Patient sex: M
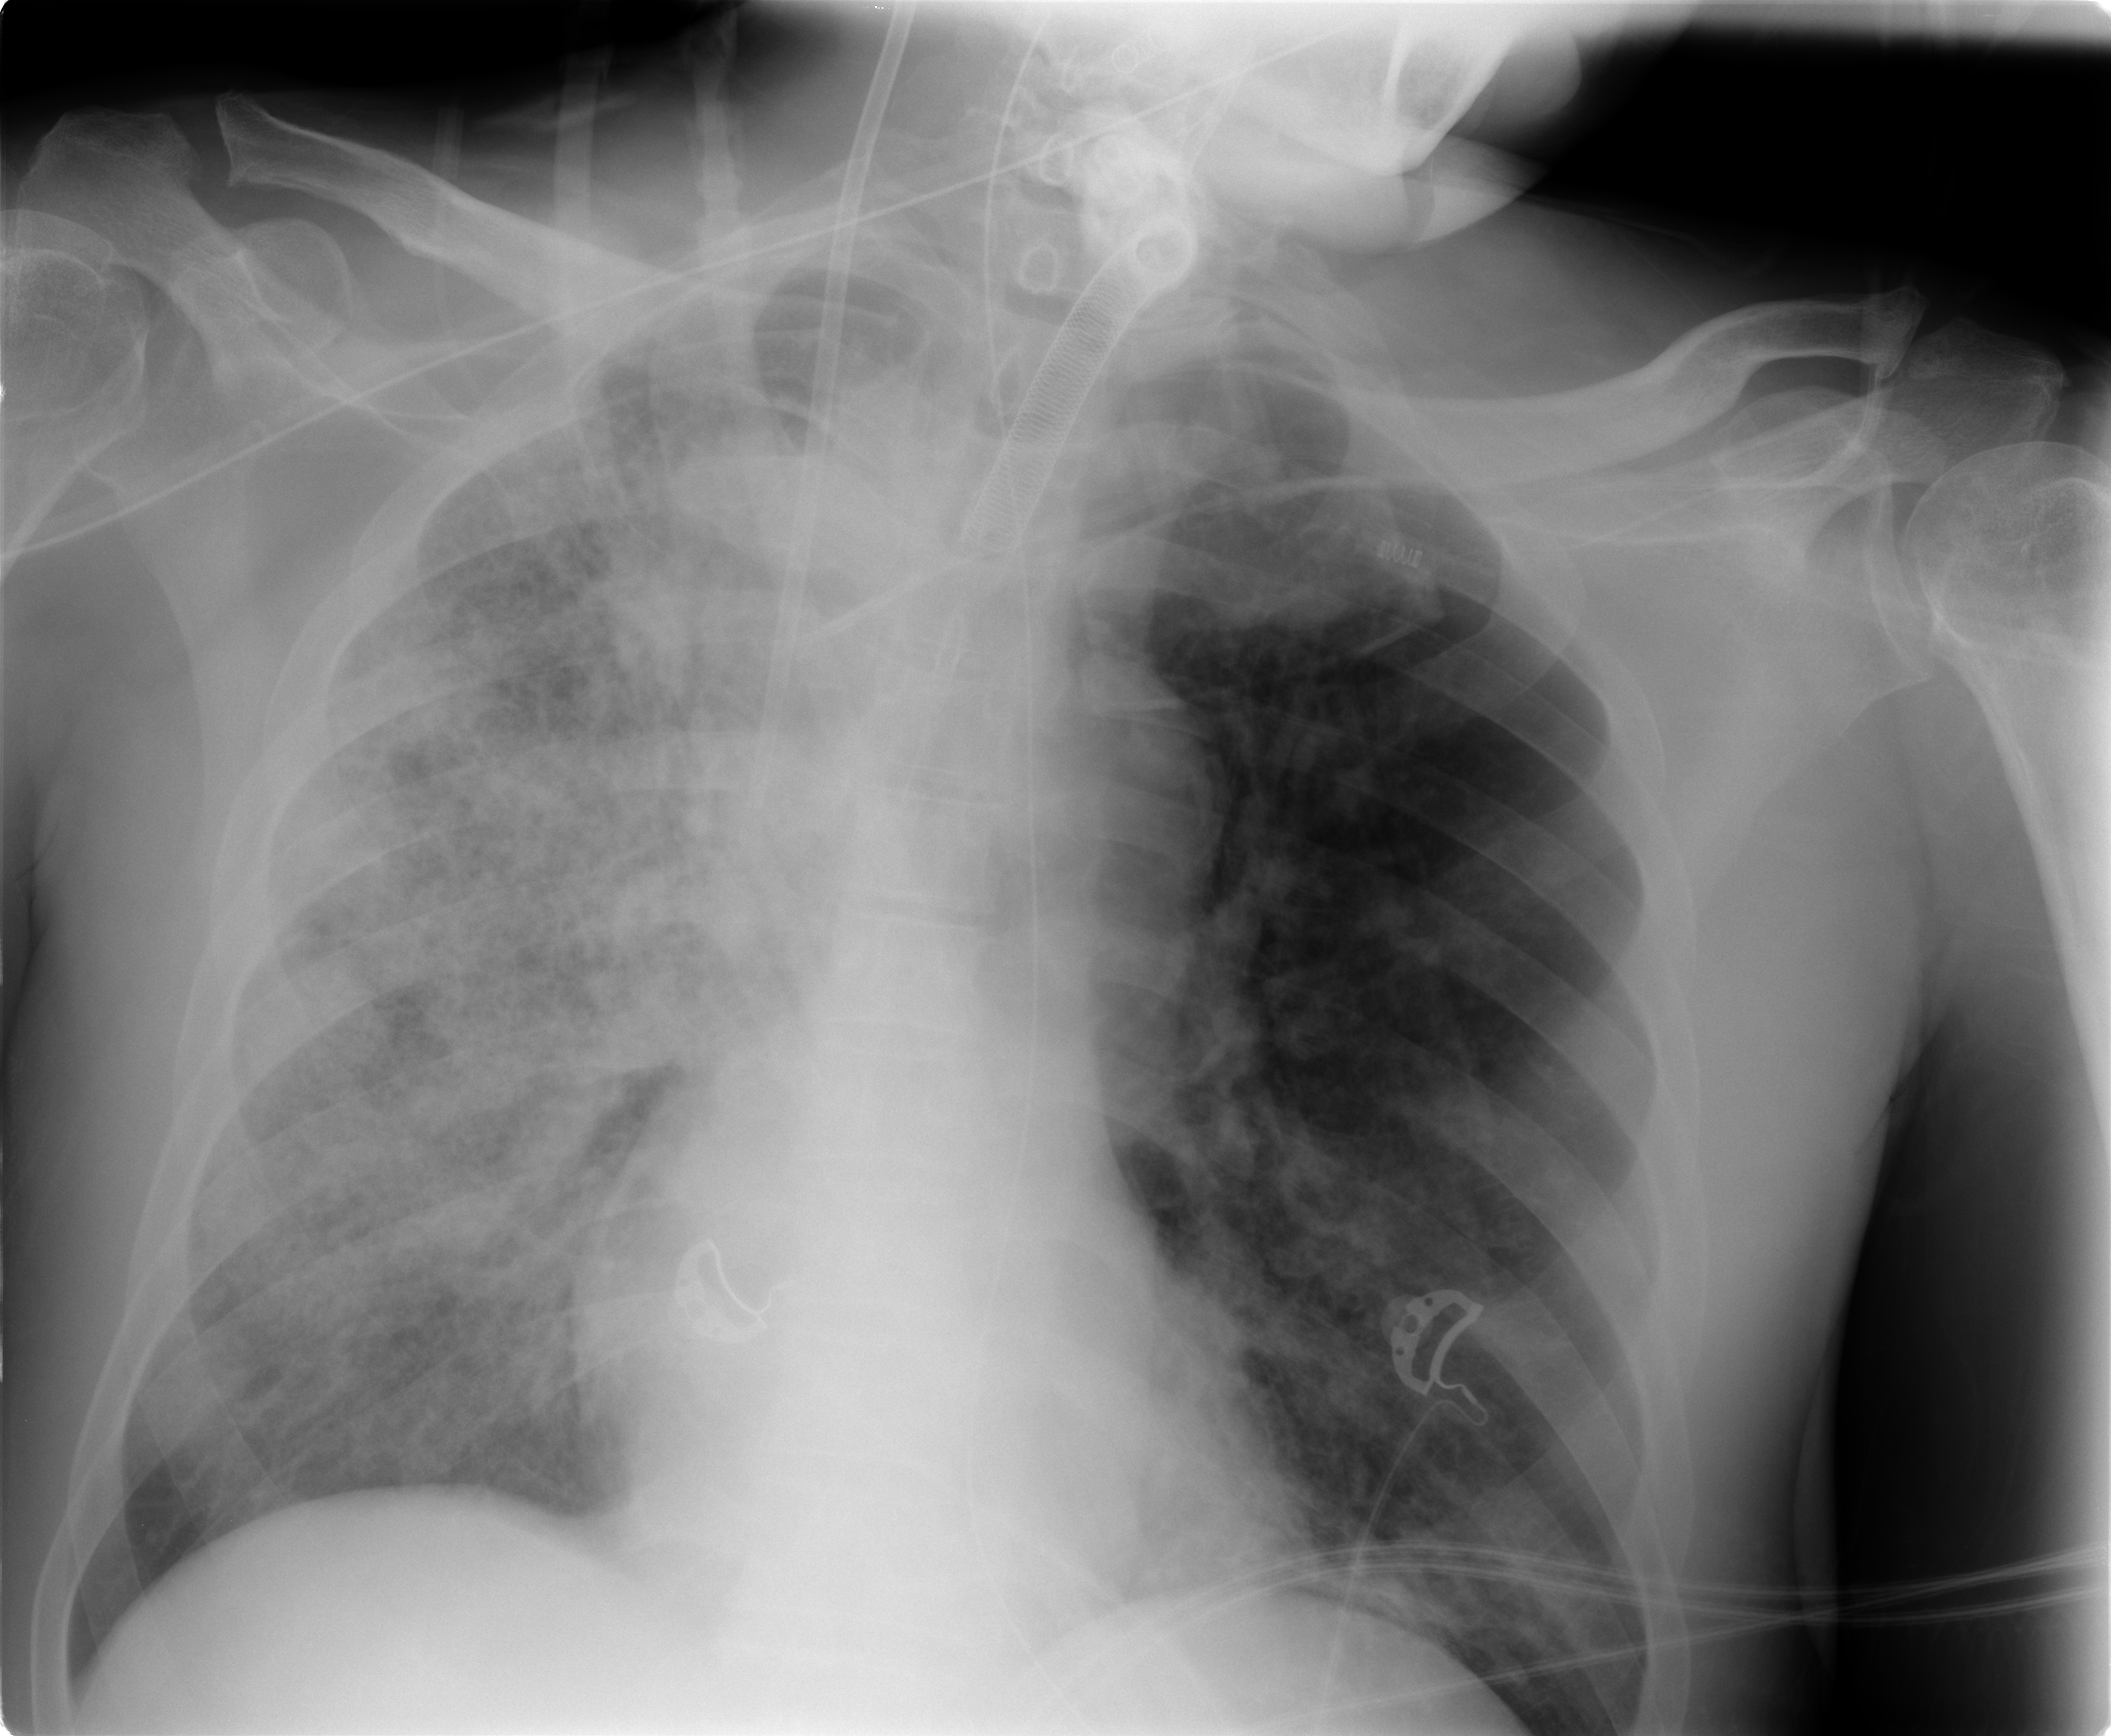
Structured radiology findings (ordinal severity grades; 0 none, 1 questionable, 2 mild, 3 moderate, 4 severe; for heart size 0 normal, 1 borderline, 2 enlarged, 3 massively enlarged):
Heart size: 0
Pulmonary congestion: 0
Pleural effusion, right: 2
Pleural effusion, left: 0
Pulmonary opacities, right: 4
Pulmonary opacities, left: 2
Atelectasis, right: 4
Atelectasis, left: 2